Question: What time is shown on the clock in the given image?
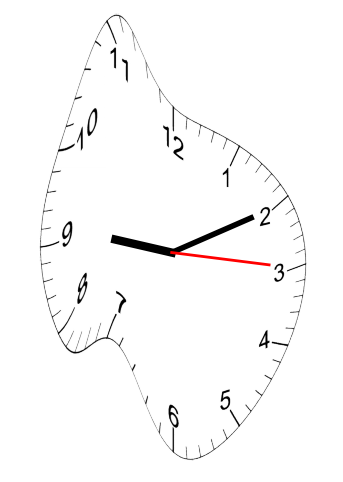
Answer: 09:10:15